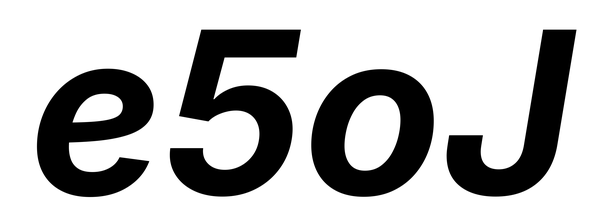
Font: Inter-Italic_Bold_Italic